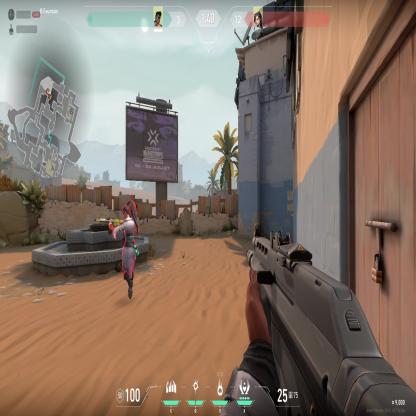
Label: enemy